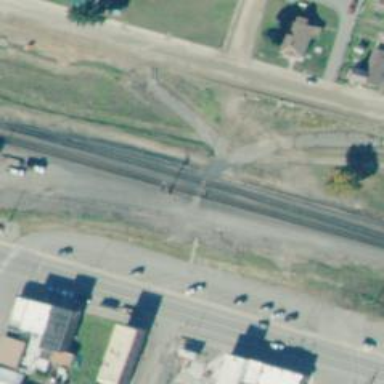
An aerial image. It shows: Railway crossing.